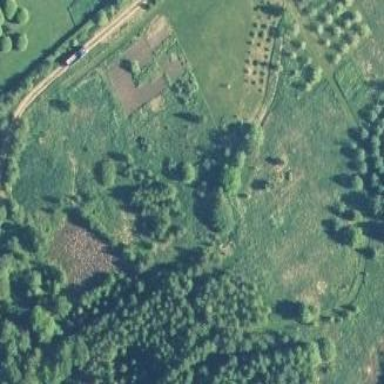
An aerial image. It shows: Orchard.